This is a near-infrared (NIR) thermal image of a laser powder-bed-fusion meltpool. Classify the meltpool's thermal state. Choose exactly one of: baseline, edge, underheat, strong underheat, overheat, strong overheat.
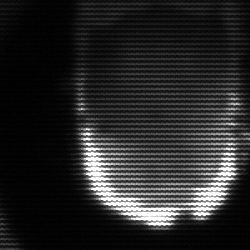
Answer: baseline